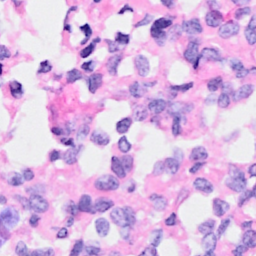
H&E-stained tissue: Breast